Question: I connect with a Database via ODBC.
My query:
'''
Select * from openquery(test,'SELECT * FROM Versuchsanlage_DB WHERE value =27')
'''

But this query
'''
Select * from openquery(test,
'SELECT * FROM Versuchsanlage_DB
WHERE identifier = AGENT.OBJECTS.Versuchsanlage.Variable_1_Byte')
'''
OR
'''
Select * from openquery(test,
'SELECT * FROM Versuchsanlage_DB
WHERE identifier = Variable_1_Byte')
'''
doesn't work. Why?
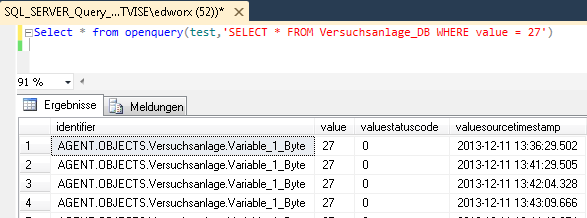
Answer: You're searching for a string value in the 'identifier' column. Strings must be enclosed in quotes. Since the select statement is being passed to 'OPENQUERY' as a string, quotes inside that string must be escaped:
'''
Select * from openquery(test,
'SELECT * FROM Versuchsanlage_DB
WHERE identifier = ''AGENT.OBJECTS.Versuchsanlage.Variable_1_Byte''')
'''
OR
'''
Select * from openquery(test,
"SELECT * FROM Versuchsanlage_DB
WHERE identifier = 'AGENT.OBJECTS.Versuchsanlage.Variable_1_Byte'")
'''
These queries are functionally the same, one just uses all single-quotes while the other uses double-quotes. Pick whichever you think is easier to read.
Alternatively you could drop 'OPENQUERY' and use 'EXECUTE...AT' syntax for parameterization (this requires RPC to be enabled for the linked server):
'''
EXECUTE('SELECT * FROM Versuchsanlage_DB WHERE identifier = ?',
'AGENT.OBJECTS.Versuchsanlage.Variable_1_Byte') AT [test];
'''